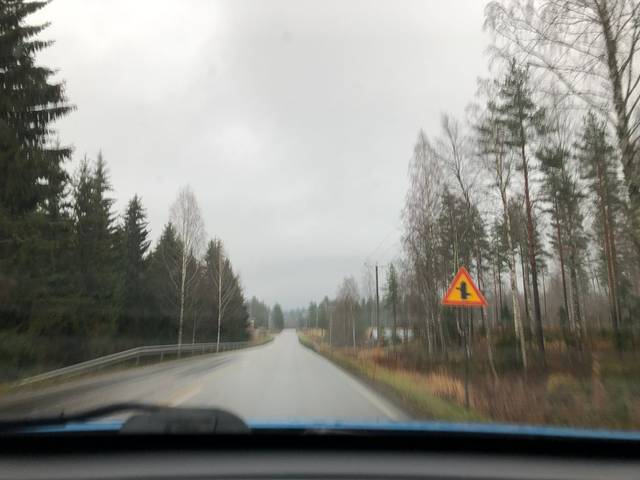
Region: Finland
Coordinates: 61.472, 24.374